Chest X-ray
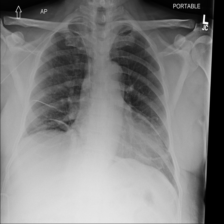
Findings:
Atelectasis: negative
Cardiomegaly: negative
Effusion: negative
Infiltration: negative
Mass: negative
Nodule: negative
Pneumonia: negative
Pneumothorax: negative
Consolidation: negative
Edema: negative
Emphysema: negative
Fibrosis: negative
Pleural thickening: negative
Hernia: negative